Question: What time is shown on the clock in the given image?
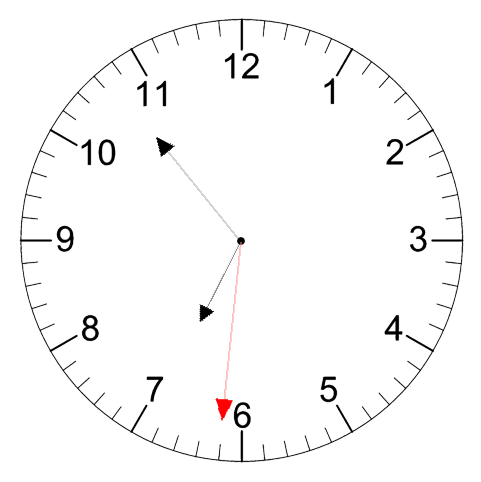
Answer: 06:53:31